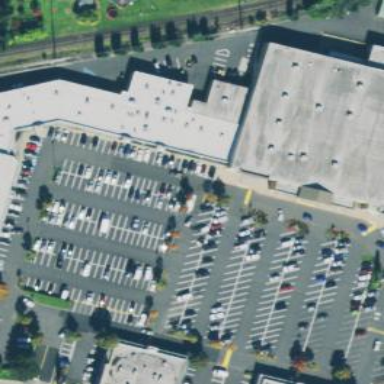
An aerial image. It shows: Retail area.